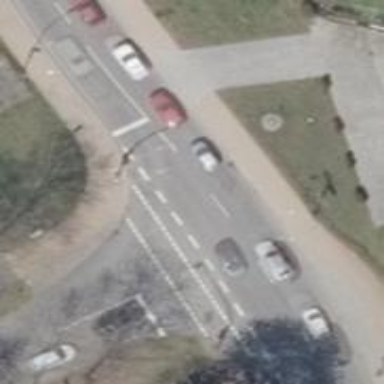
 featuring separate sidewalks and separate cycleway."